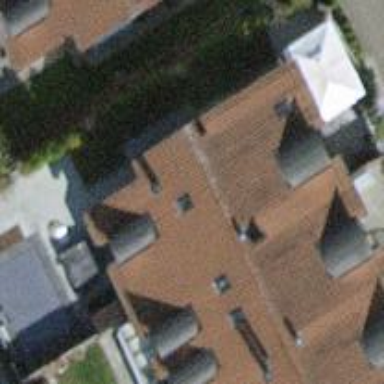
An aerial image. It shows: Small solar photovoltaic panel generator installed on roof.